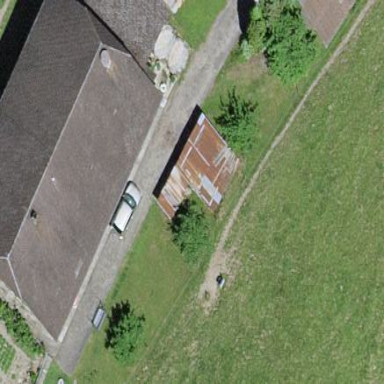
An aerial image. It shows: Farm building.